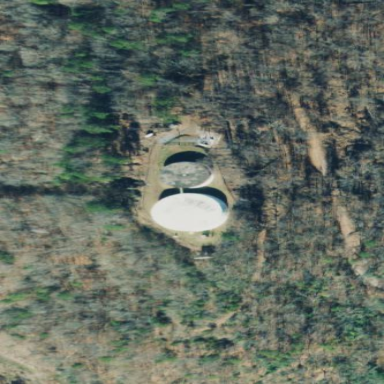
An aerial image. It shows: Water storage area.